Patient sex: F
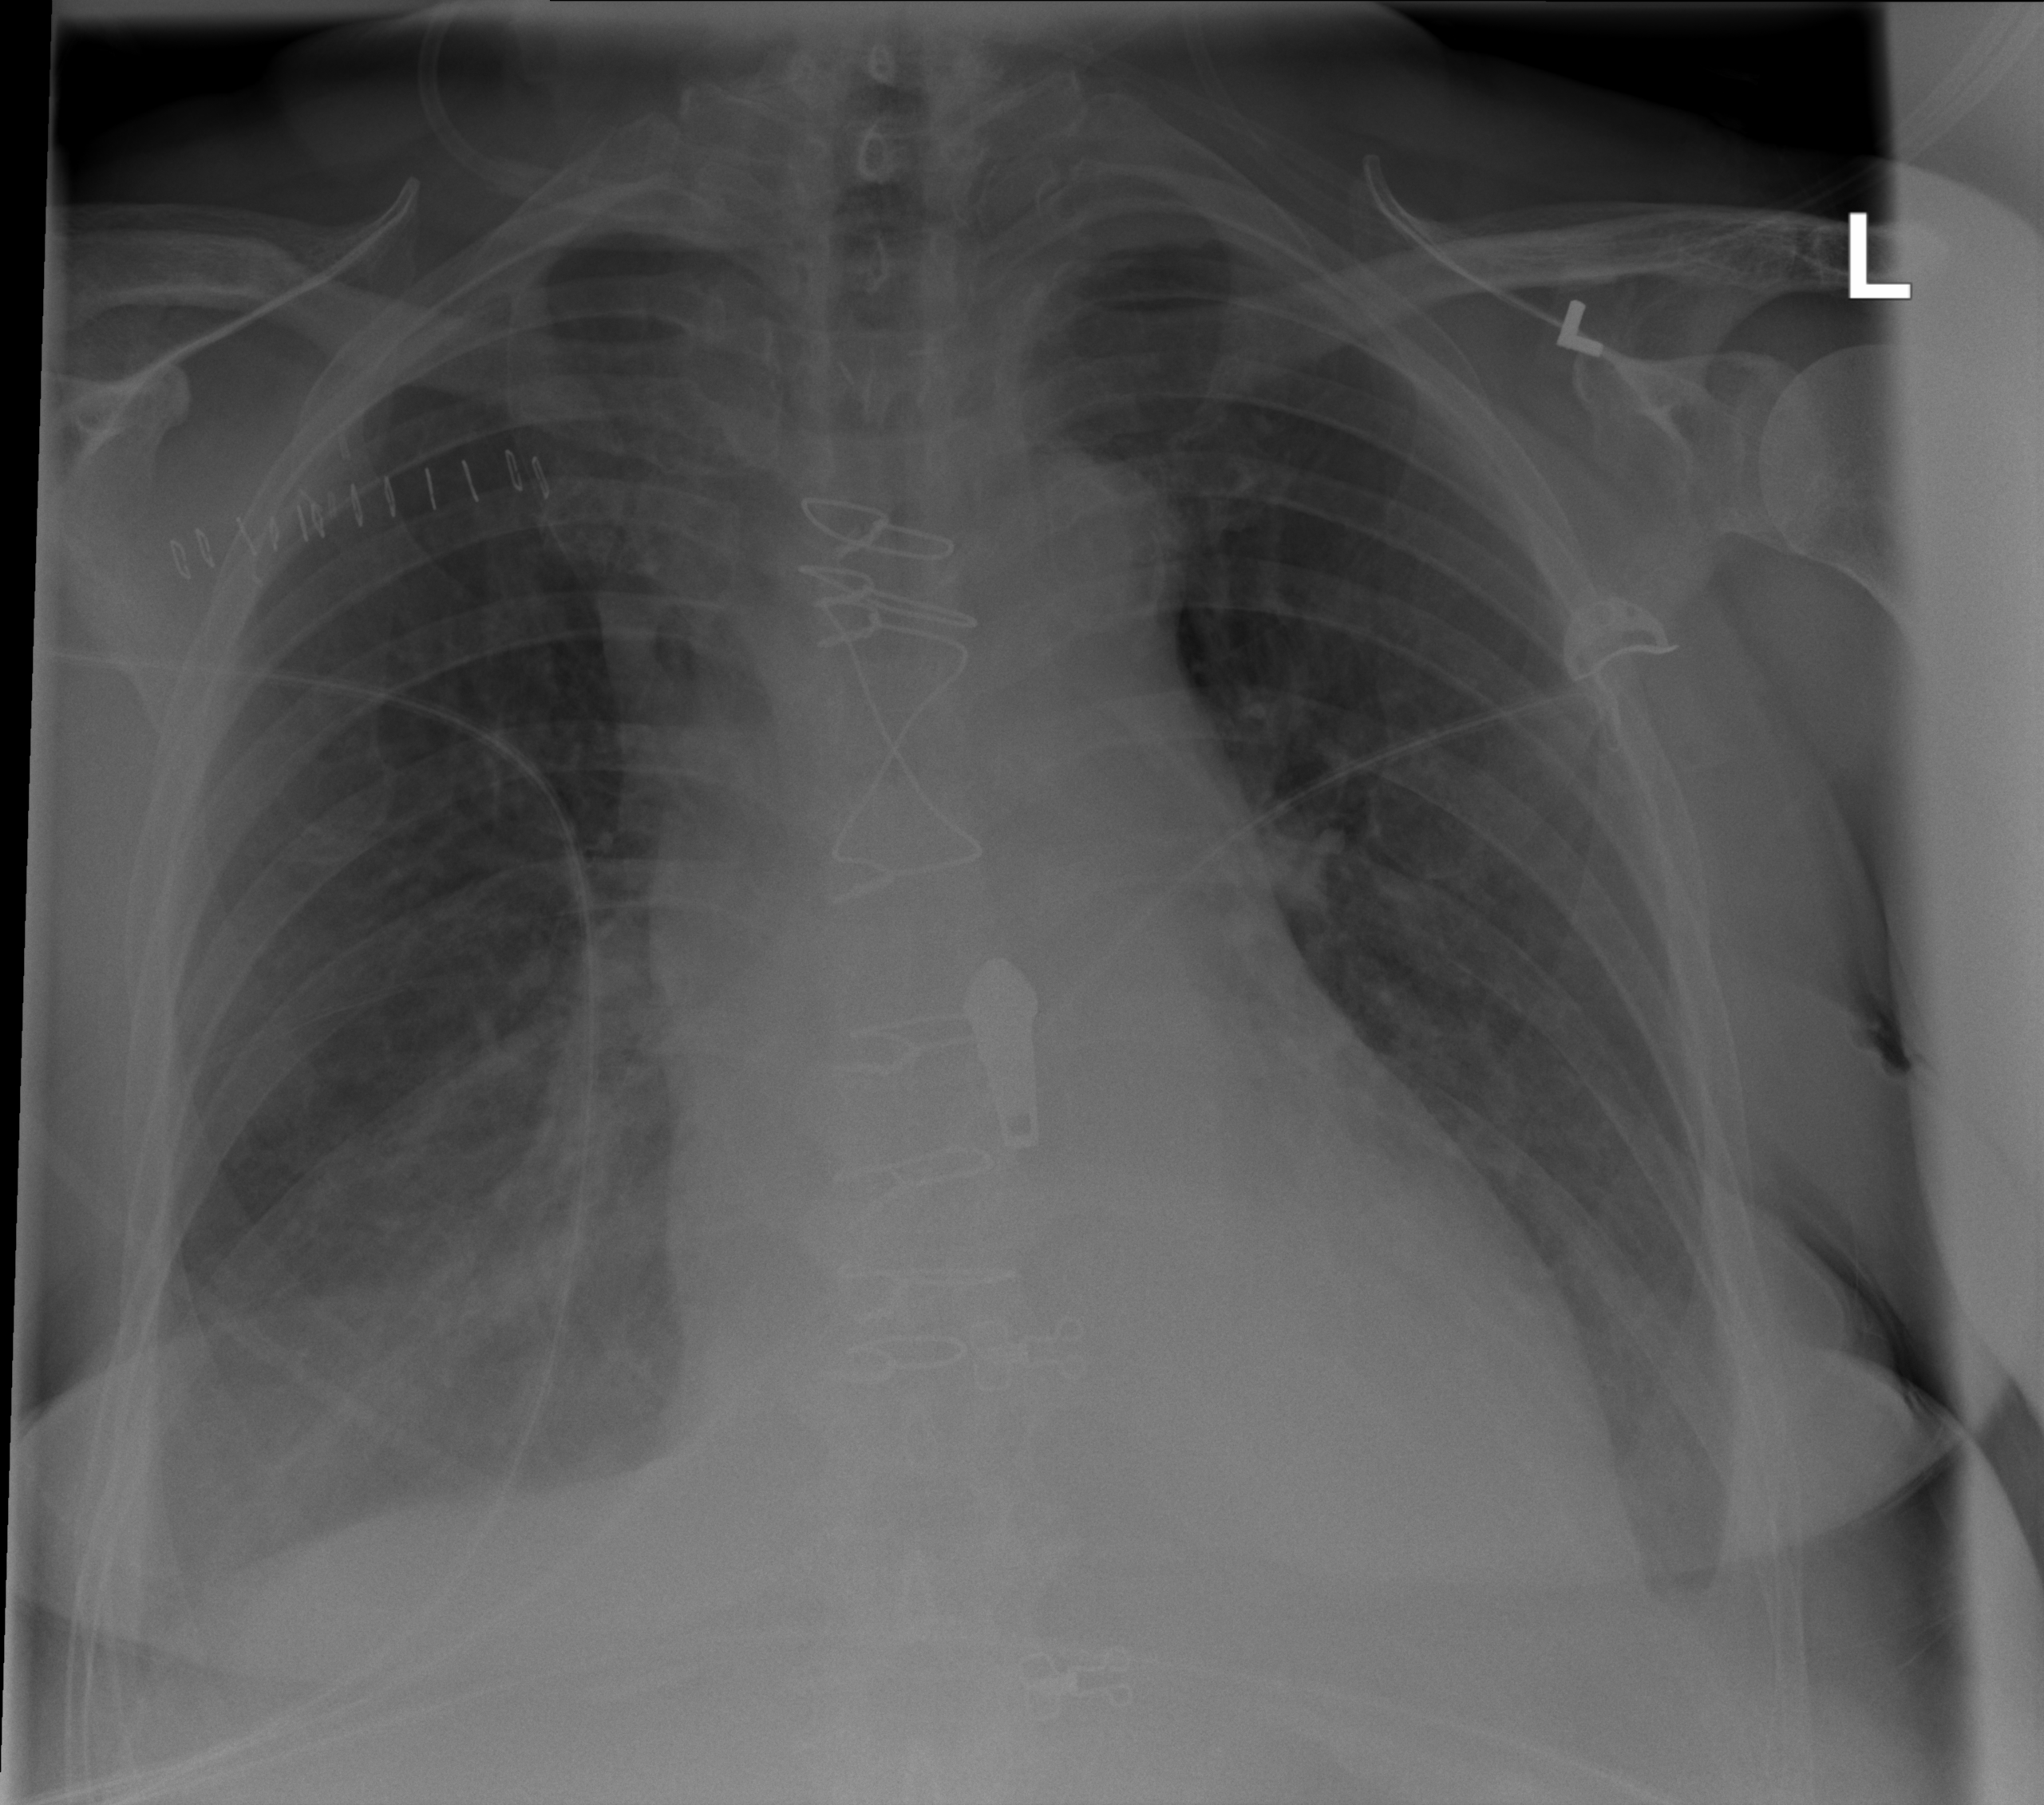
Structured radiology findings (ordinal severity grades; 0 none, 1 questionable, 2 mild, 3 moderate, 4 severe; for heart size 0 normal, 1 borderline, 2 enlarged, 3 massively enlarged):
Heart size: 2
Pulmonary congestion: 0
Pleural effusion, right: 2
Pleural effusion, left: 2
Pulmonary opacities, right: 0
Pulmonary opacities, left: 0
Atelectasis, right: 2
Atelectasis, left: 2